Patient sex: M
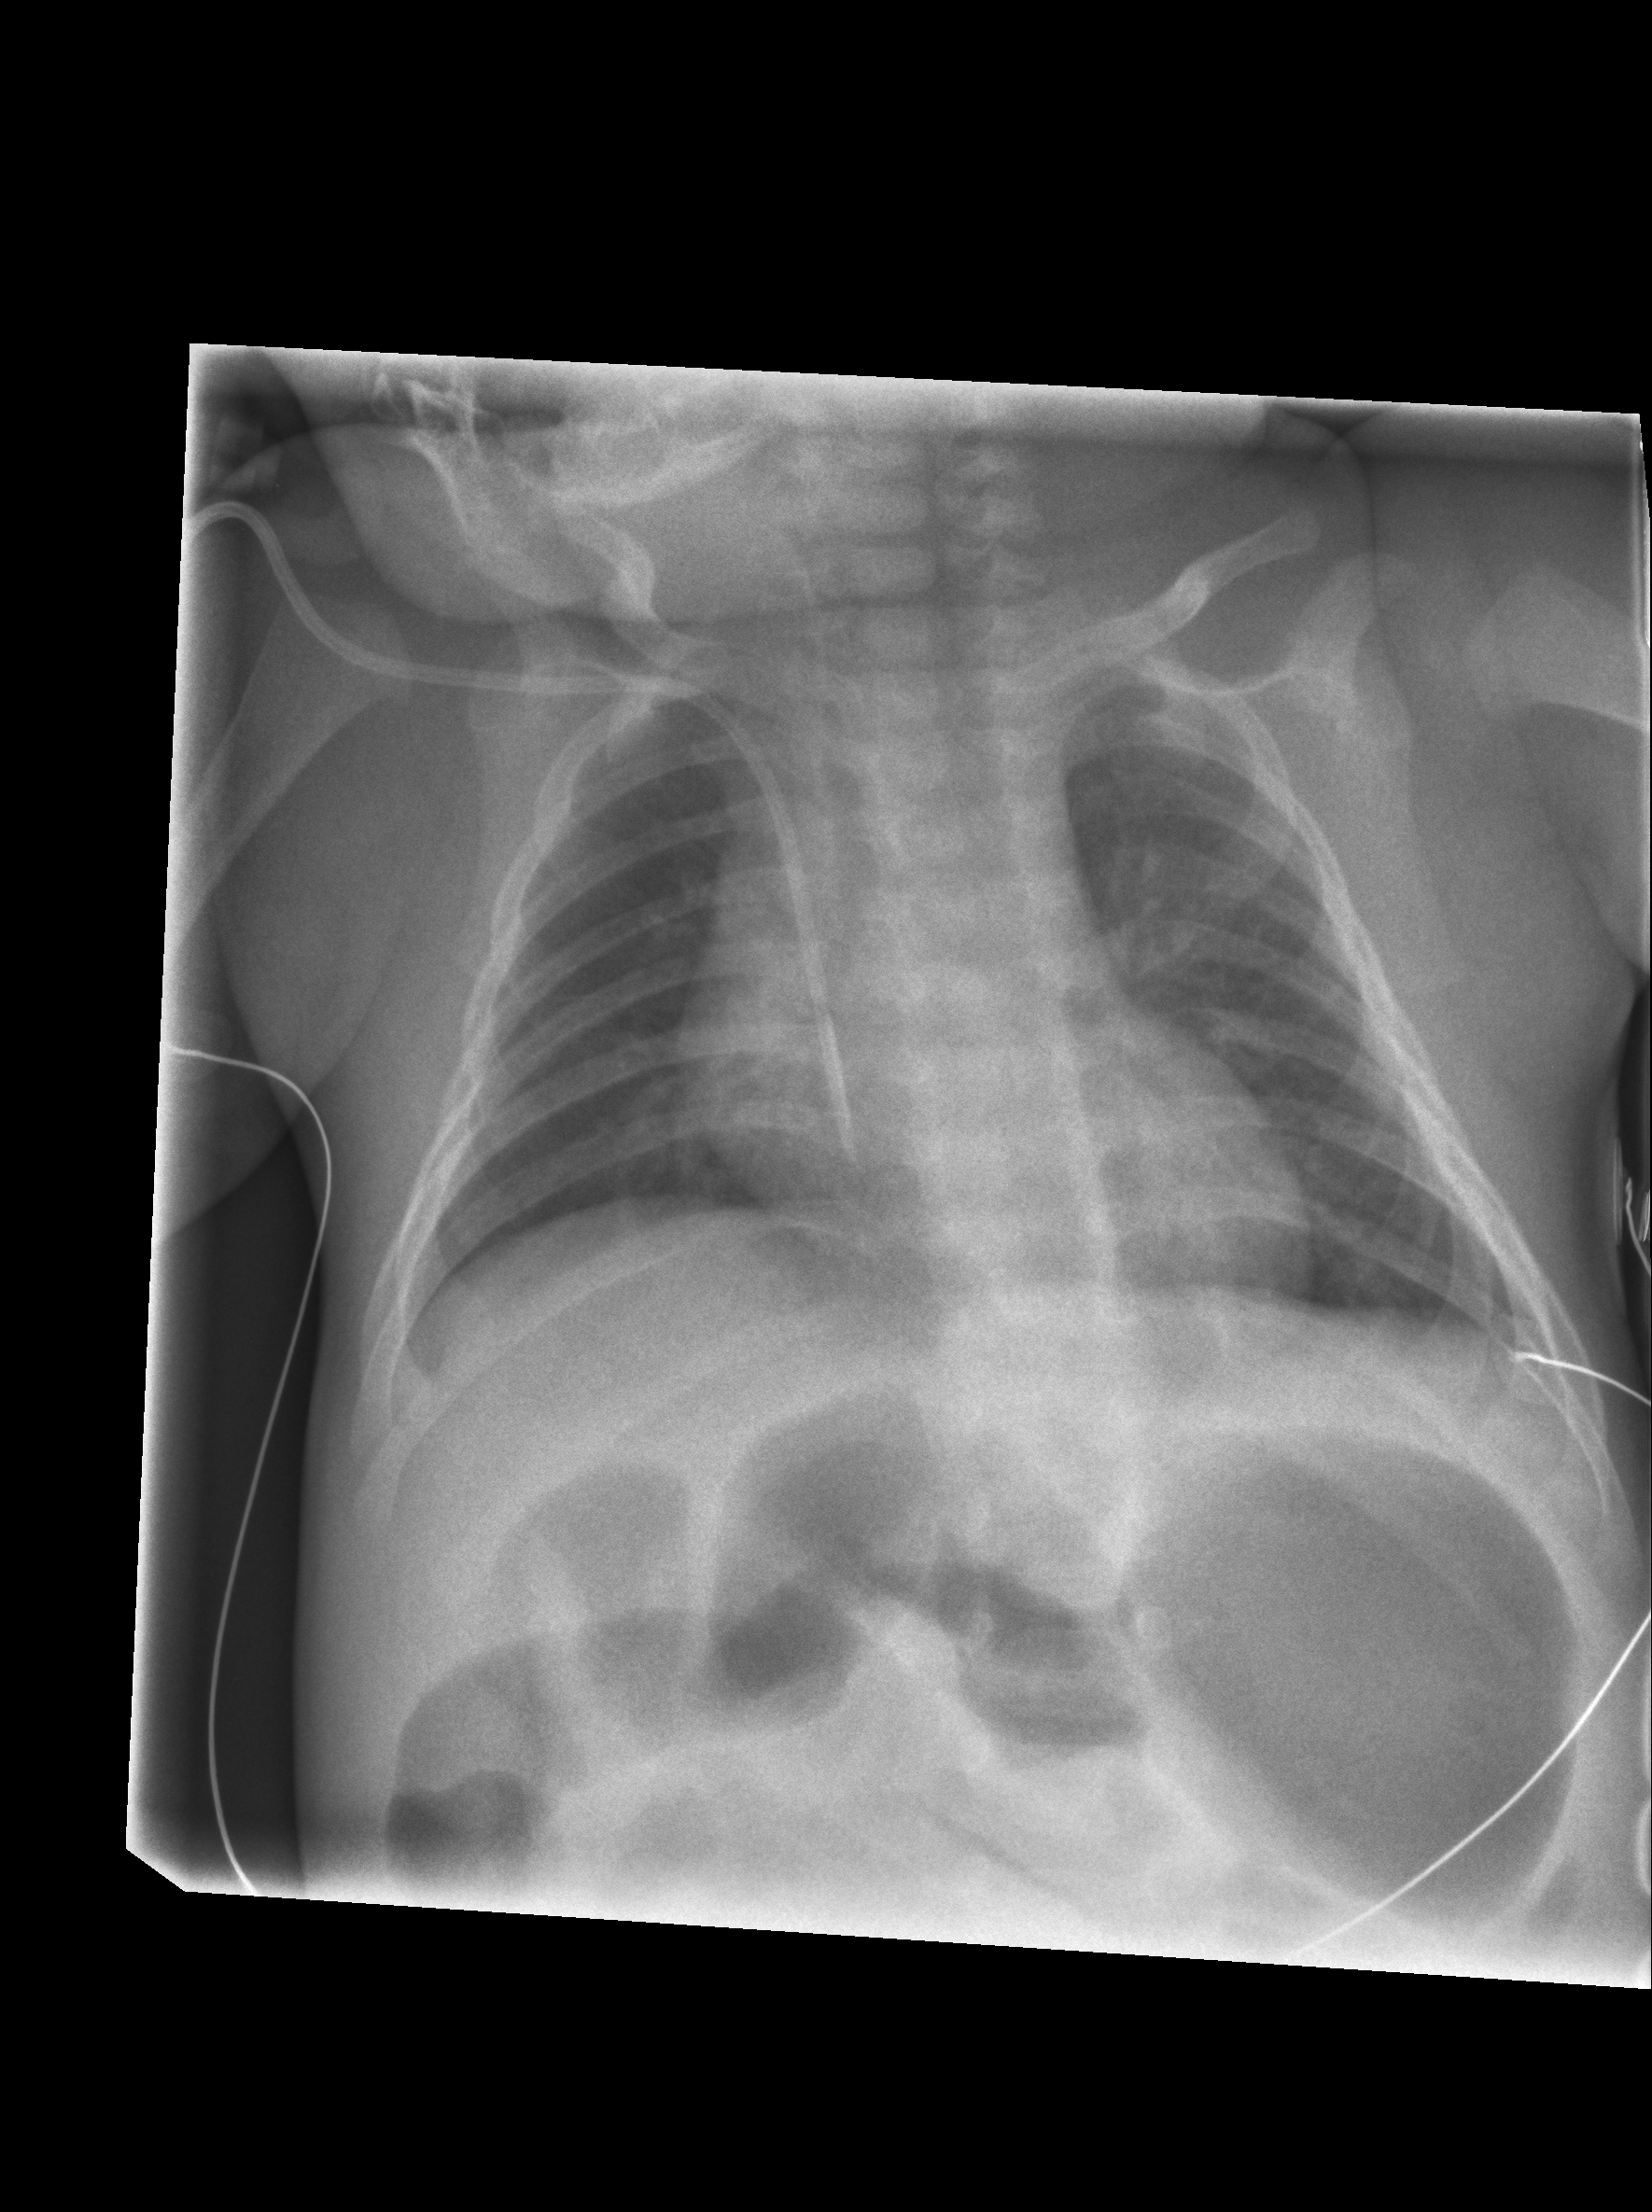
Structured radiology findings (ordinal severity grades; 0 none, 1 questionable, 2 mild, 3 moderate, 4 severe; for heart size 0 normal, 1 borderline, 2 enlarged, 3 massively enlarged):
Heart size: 0
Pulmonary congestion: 0
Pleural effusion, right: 0
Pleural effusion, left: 0
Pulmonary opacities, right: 2
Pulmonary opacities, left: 2
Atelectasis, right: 0
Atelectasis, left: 0